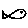
Label: fish